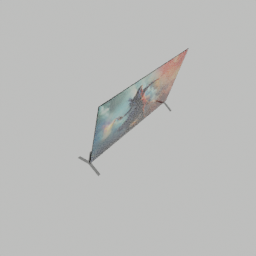
Label: electronics